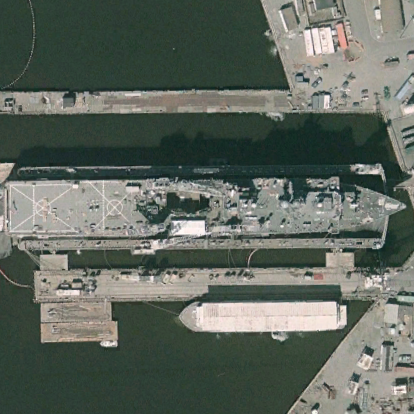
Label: combat